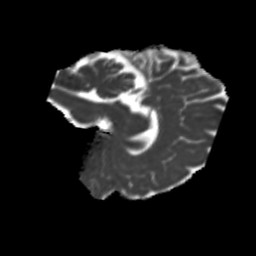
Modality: MD
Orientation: sagittal
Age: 36
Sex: female
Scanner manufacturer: siemens
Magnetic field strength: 3 T
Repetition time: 5.25 s
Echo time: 0.08 s